Here is the time-frequency representation (spectrogram) of a rolling-element bearing's vibration measurement. Diagnose the bearing from this image, choosing from: normal, inner_race, outer_race, ball.
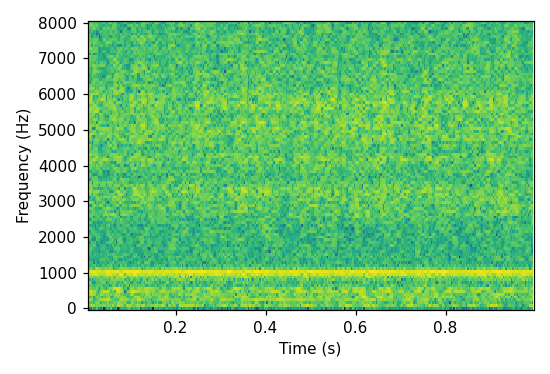
Answer: normal